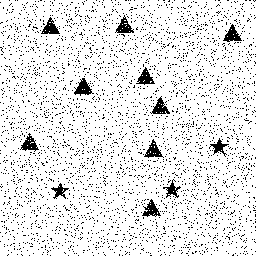
Squares: 0
Triangles: 9
Stars: 3
Total shapes: 12